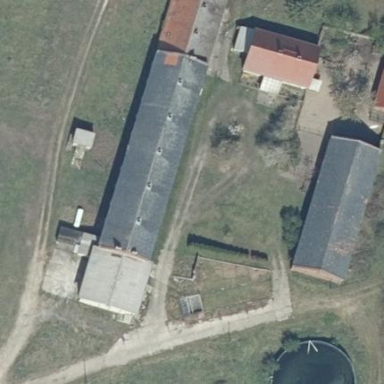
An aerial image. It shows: Farmyard area.